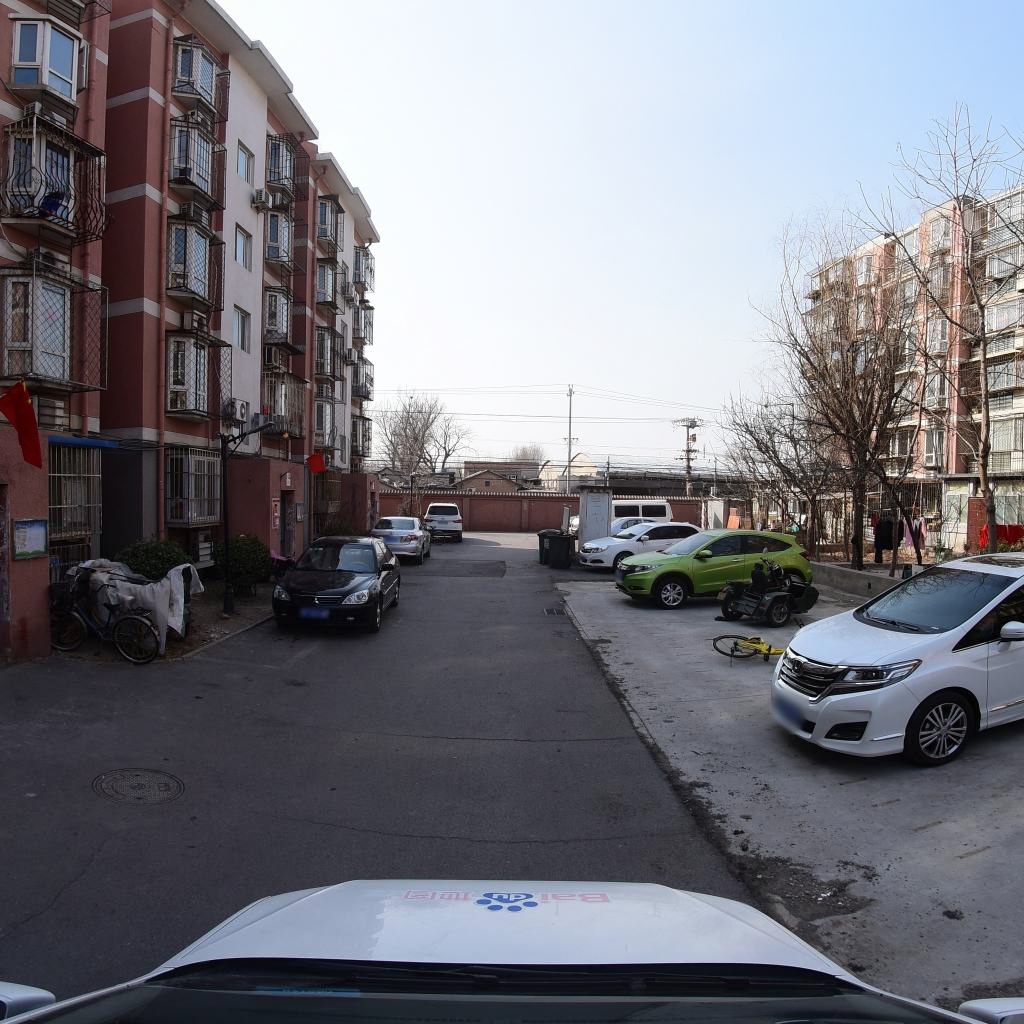
Region: Fengtai
Road damage annotations: transverse crack, transverse crack, longitudinal crack, manhole cover